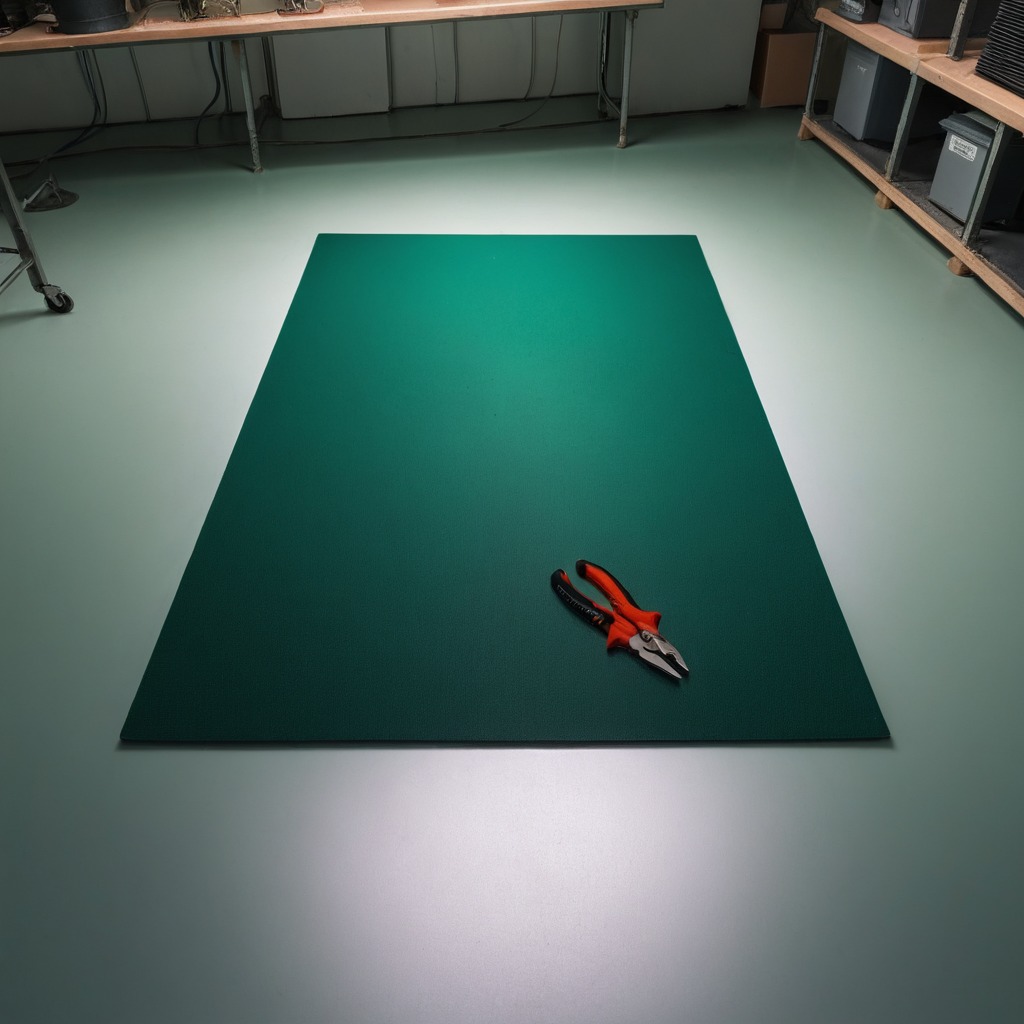
A plier lying on the tabletop